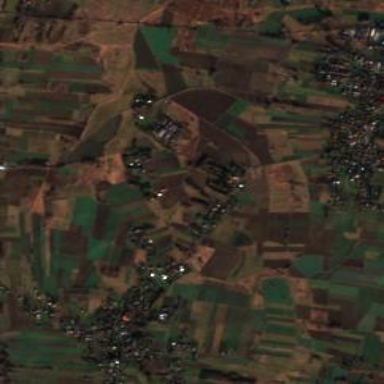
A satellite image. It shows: Picturesque farmland scene.